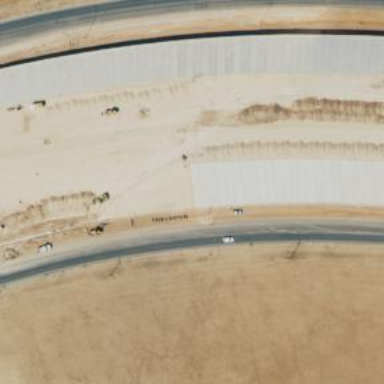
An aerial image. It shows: Asphalt motorway.